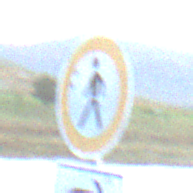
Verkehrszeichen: VerbotFussgaenger
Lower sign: RichtungsangabeDurchPfeile5
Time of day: SunriseSunset
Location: Outdoor (RoadRail)
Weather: PartlyCloudy
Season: NotSpecified
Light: Natural